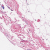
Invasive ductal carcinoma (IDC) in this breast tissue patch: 0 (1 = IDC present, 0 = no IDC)